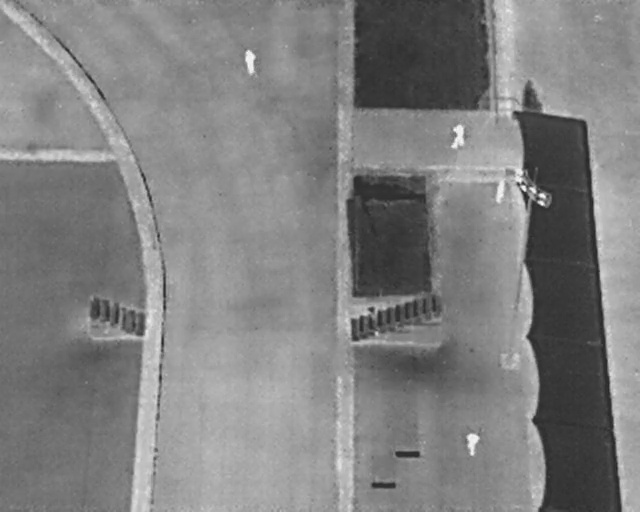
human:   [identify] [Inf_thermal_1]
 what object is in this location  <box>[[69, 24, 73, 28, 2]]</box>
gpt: <ref>1 large person at the top right</ref>

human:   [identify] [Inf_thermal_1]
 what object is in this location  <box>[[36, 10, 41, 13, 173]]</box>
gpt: <ref>1 large person at the top</ref>